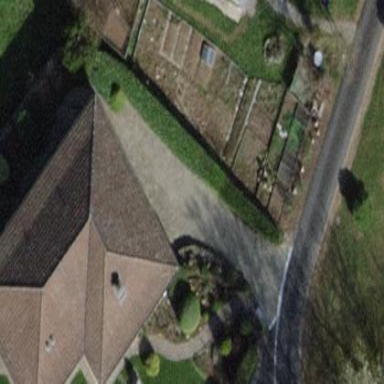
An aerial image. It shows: Detached building.